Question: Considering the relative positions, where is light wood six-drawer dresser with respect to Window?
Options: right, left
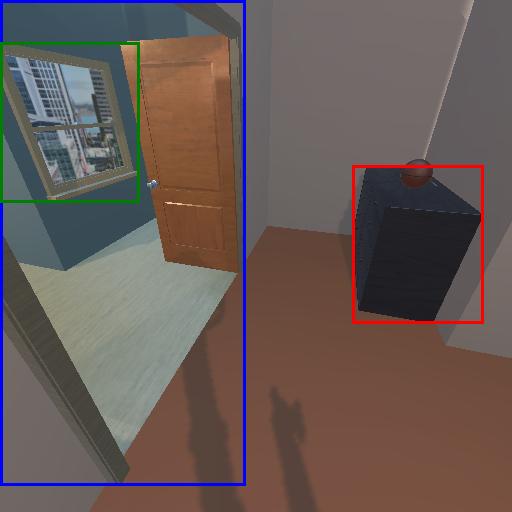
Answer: right